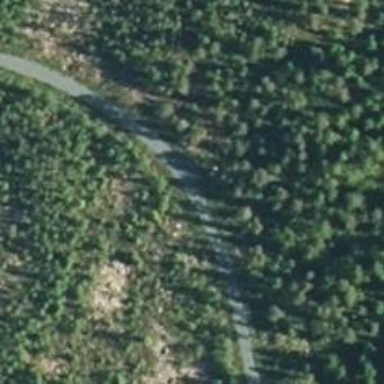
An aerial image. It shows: Track road.